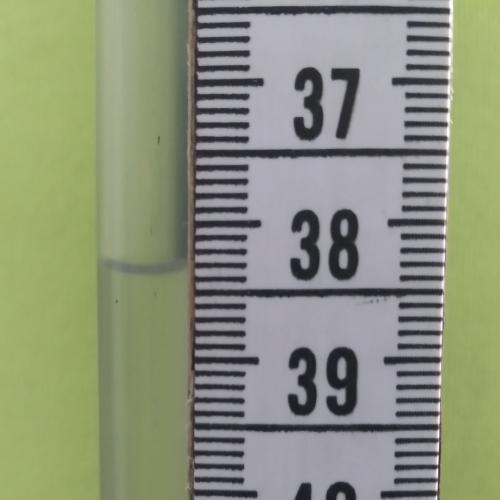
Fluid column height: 38.3 cm